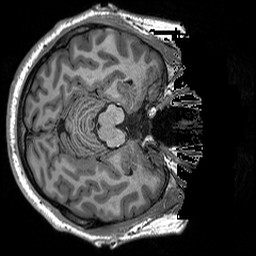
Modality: T1w
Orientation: axial
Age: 29
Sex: male
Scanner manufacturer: siemens
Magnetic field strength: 3 T
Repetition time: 2.3 s
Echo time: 0.00298 s